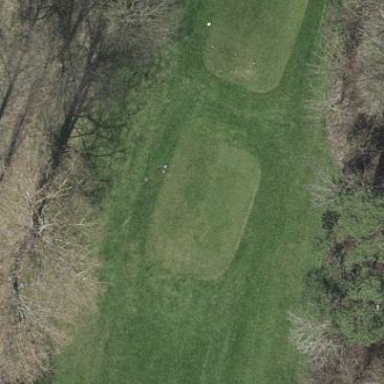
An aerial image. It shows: Grass area designated as golf tee.